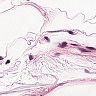
Metastatic tissue present: no